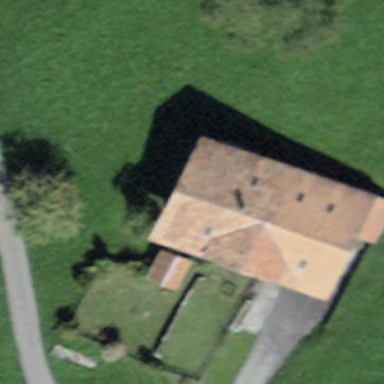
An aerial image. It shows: Residential building.